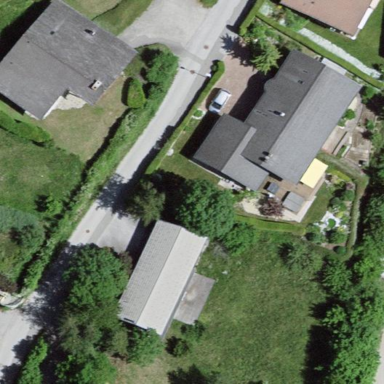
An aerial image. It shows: Residential building.